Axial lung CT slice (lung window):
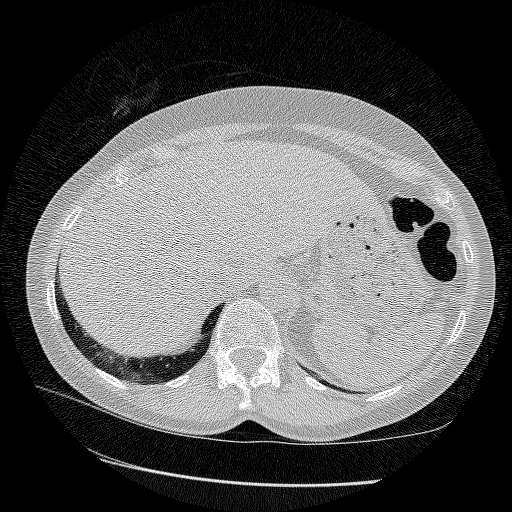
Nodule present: no